Question: The yellow box is the parent.
The black and cyan boxes are children of the yellow box.
The excess cyan box is hidden by it's parent via 'overflow: hidden'
Since 'overflow: hidden' breaks 'margin: auto', I've attempted to center the black box to its parent (i.e. the yellow box) by using 'left: 50%'. However, the black box aligns itself to the full width of the cyan box.
Could someone explain another way I can align the black box to the width of its parent? I would accept an answer that fixes 'margin: auto' as well.
Here is my code:
'''
.yellow-box {
display:table-cell;
height:498px;
width:33.33333333%;
overflow:hidden;
position:relative;
}
.cyan-box {
display:block;
height:auto;
position:absolute;
z-index:1;
top:0;
left:0;
width:654px;
height:654px;
}
.black-box {
width:144px;
height:84px;
position:absolute;
z-index:2;
}
'''

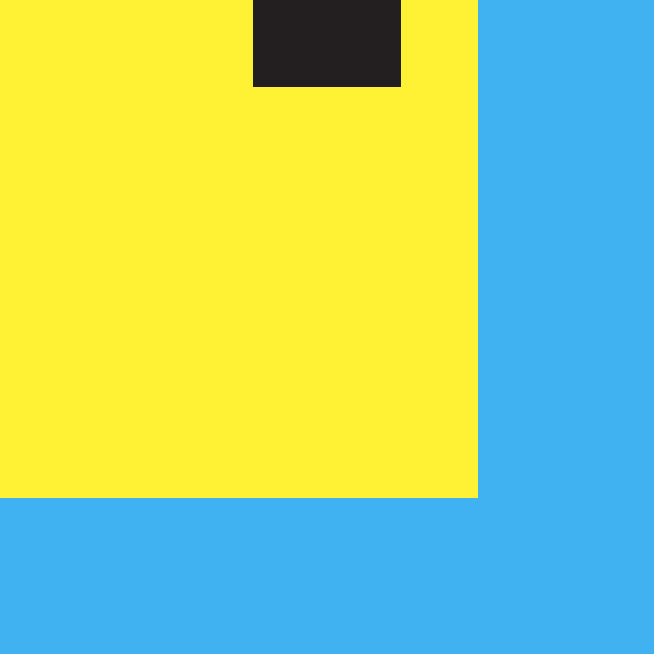
Answer: What a fantastic optical illusion you've accidentally created!
Really though, 'left: 50%' is working just fine. While it looks like '.black-box' is centering to '.cyan-box', in reality 'left: 50%' is moving the leftmost side of '.black-box'--not the center as you are expecting--to the center of '.yellow-box'. Fixing this is easy with the addition of 'transform: translate(-50%);' to '.black-box'. This moves '.black-box' back 50% of its width, which truly centers it to its parent.
'''
.black-box {
width: 144px;
height: 84px;
position: absolute;
z-index: 2;
background: black;
left: 50%;
transform: translate(-50%);
}
.yellow-box {
height: 498px;
width: 33.33333333%;
position: relative;
background: yellow;
margin-bottom: 20px;
}
.cyan-box {
display: block;
position: absolute;
z-index: -1;
top: 0;
left: 0;
width: 654px;
height: 654px;
background: cyan;
}
.half {
width: 50%;
border-right: 1px black solid;
height: 100%;
}
'''
'''
<div class="yellow-box">
<div class="black-box">
</div>
<div class="cyan-box">
</div>
<div class="half"></div>
</div>
'''
The illusion breaks when the size of the page changes. I've added a line down the center so you can see the middle of '.yellow-box'.
Here's an <URL> comparing the difference.
'''
.yellow-box {
height: 100px;
width: 33.33333333%;
position: relative;
background: yellow;
margin-bottom: 20px;
}
.cyan-box {
display: block;
position: absolute;
z-index: -1;
top: 0;
left: 0;
width: 654px;
height: 100px;
background: cyan;
}
.black-box {
width: 144px;
height: 84px;
position: absolute;
z-index: 2;
background: black;
left: 50%;
}
.black-box-two {
width: 144px;
height: 84px;
position: absolute;
z-index: 2;
background: black;
left: 50%;
transform: translate(-50%);
}
.half {
width: 50%;
border-right: 1px black solid;
height: 100%;
}
* {
margin: 0;
padding: 0;
}
'''
'''
<div class="yellow-box">
<div class="black-box">
</div>
<div class="cyan-box">
</div>
<div class="half"></div>
</div>
<div class="yellow-box">
<div class="black-box-two">
</div>
<div class="cyan-box">
</div>
<div class="half"></div>
</div>
'''
So '.black-box' is not really aligning to it's sibling at all, it just looks that way.
If you want to be able to use 'margin: 0 auto' then you need to use 'position: relative' on '.black-box'. Margin's have no affect on absolutely positioned elements.
'''
.yellow-box {
height: 498px;
width: 33.33333333%;
position: relative;
background: yellow;
margin-bottom: 20px;
overflow: hidden;
}
.cyan-box {
display: block;
position: absolute;
z-index: -1;
top: 0;
left: 0;
width: 654px;
height: 654px;
background: cyan;
}
.black-box {
width: 144px;
height: 84px;
position: relative;
z-index: 2;
background: black;
margin: 0 auto;
}
.half {
width: 50%;
border-right: 1px black solid;
height: 100%;
}
'''
'''
<div class="yellow-box">
<div class="black-box">
</div>
<div class="cyan-box">
</div>
<div class="half"></div>
</div>
'''
If you use 'position: relative' instead of 'position: absolute', margins once again take effect. You can even still use 'top', 'right', 'bottom', and 'left' if you care to do so.
Here's an <URL>.
'''
.yellow-box {
height: 100px;
width: 30%;
position: relative;
background: yellow;
margin-bottom: 20px;
overflow: hidden;
}
.cyan-box {
display: block;
position: absolute;
z-index: -1;
top: 0;
left: 0;
width: 654px;
height: 100px;
background: cyan;
}
.black-box {
width: 144px;
height: 84px;
position: relative;
z-index: 2;
background: black;
margin: 0 auto;
}
.black-box-two {
width: 144px;
height: 84px;
position: absolute;
z-index: 2;
background: black;
left: 50%;
margin: 0 auto;
}
.black-box-three {
width: 144px;
height: 84px;
position: absolute;
z-index: 2;
background: black;
left: 50%;
transform: translate(-50%);
}
.half {
width: 50%;
border-right: 1px black solid;
height: 100%;
}
* {
margin: 0;
padding: 0;
}
body {
display: flex;
justify-content: space-between;
}
'''
'''
<div class="yellow-box">
<div class="black-box">
</div>
<div class="cyan-box">
</div>
<div class="half"></div>
</div>
<div class="yellow-box">
<div class="black-box-two">
</div>
<div class="cyan-box">
</div>
<div class="half"></div>
</div>
<div class="yellow-box">
<div class="black-box-three">
</div>
<div class="cyan-box">
</div>
<div class="half"></div>
</div>
'''